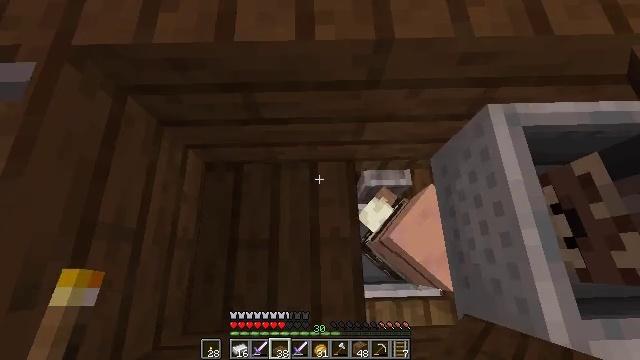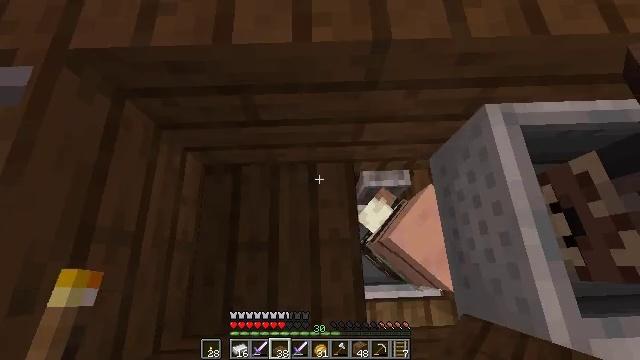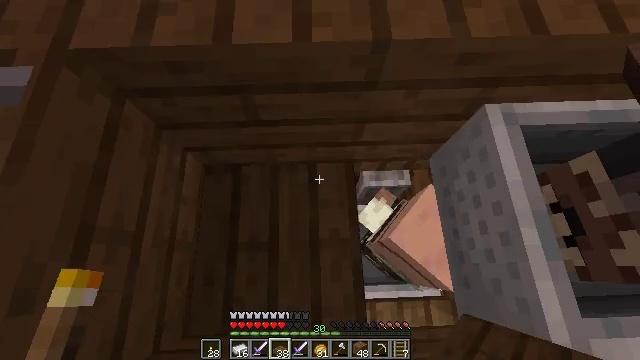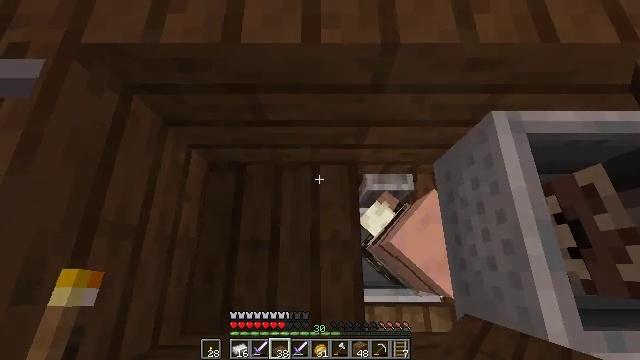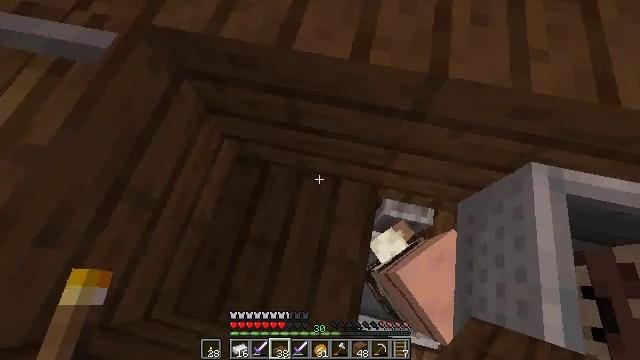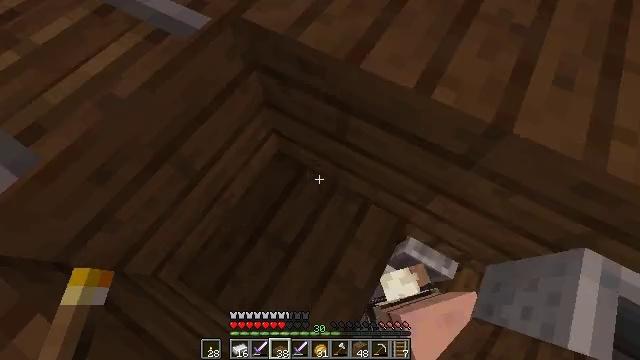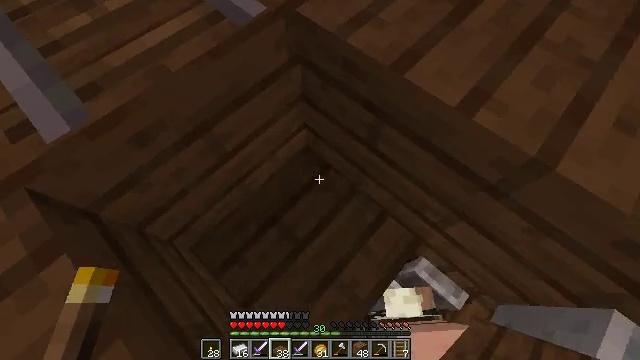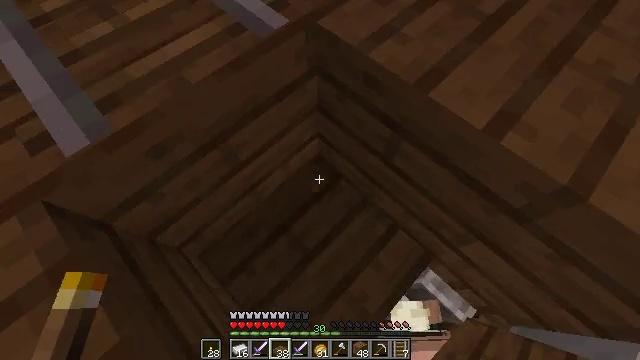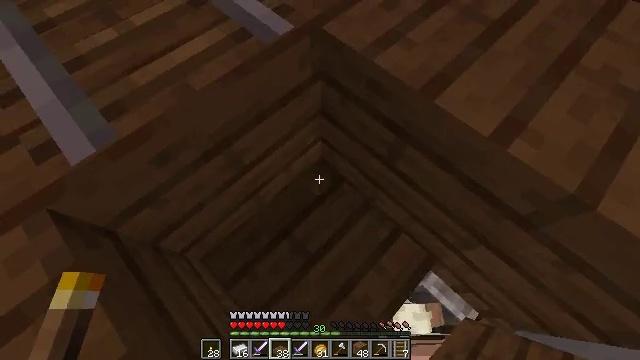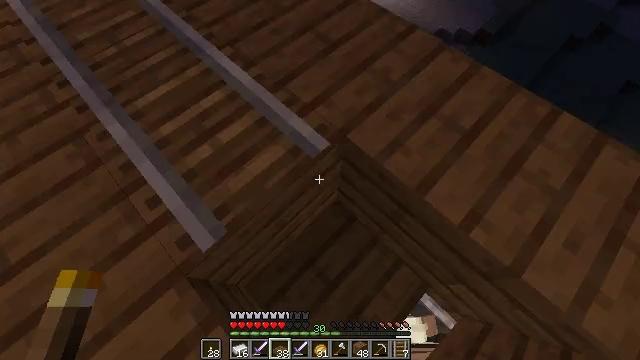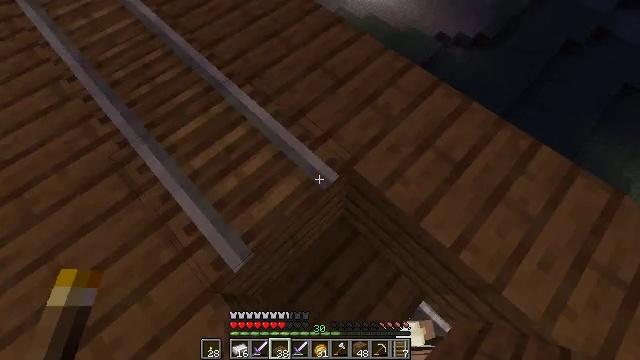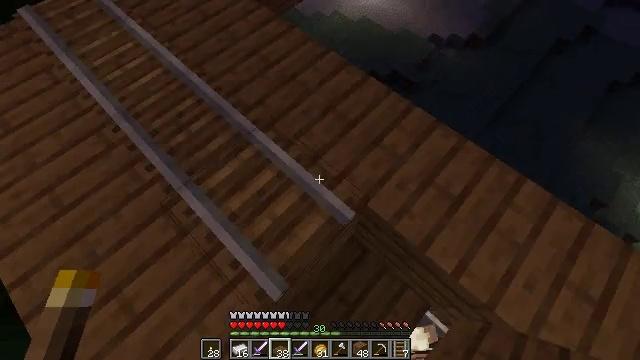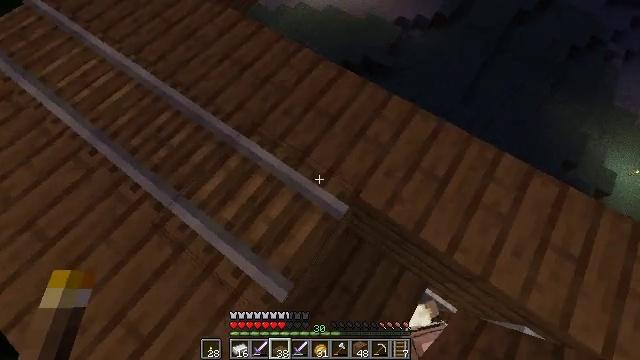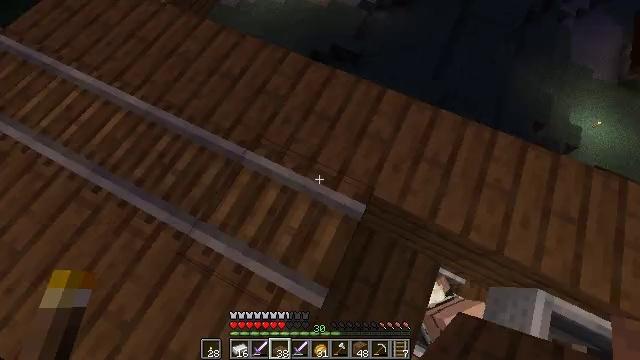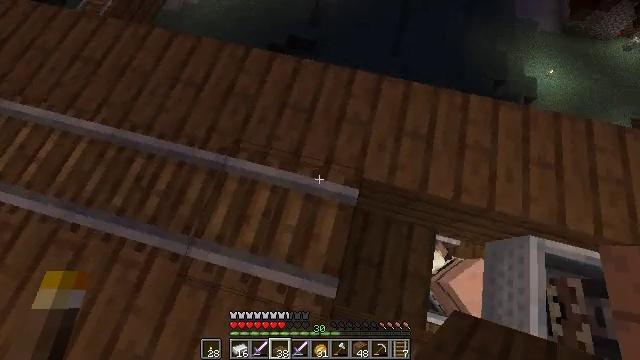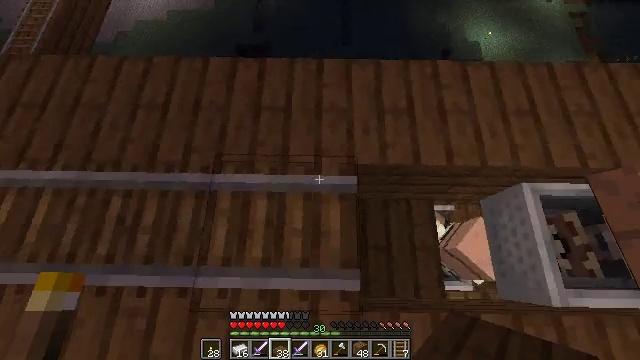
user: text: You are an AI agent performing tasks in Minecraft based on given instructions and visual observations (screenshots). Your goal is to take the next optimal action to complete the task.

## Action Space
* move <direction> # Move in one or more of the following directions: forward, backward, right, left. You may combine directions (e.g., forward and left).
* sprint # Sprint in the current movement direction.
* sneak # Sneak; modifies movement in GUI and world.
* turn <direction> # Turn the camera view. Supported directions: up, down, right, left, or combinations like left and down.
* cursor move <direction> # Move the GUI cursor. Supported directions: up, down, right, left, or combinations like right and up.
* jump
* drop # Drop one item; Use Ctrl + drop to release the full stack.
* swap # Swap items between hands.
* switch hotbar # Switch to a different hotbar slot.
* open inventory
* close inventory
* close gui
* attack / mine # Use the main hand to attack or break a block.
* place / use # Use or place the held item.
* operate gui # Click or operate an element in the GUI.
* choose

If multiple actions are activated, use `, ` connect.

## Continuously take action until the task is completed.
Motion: motion action
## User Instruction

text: Gather the spruce slab by holding left button.
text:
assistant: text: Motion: no_op
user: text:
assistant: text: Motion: no_op
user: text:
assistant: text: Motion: turn left
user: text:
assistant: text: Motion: turn left and up
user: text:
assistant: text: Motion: turn left and up
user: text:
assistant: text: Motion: turn left
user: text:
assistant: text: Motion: move forward and move left, turn left
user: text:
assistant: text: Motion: move forward and move left, jump
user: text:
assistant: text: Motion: move forward and move left, jump
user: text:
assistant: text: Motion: move forward and move left, jump
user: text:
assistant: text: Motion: move left, turn right, jump
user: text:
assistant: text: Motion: move left, turn right and down
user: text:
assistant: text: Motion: move left, turn right and down
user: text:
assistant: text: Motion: move left, turn right and down
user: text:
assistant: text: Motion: turn right
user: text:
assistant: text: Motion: turn right and down
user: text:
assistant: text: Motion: turn right
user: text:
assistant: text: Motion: turn right
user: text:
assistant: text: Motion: turn right
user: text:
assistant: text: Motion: turn right and up
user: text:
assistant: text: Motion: turn right and up
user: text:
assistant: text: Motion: turn right and up
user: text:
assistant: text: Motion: turn right and up
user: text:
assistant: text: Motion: turn right and up
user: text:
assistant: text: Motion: no_op
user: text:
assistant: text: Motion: no_op
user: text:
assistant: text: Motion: no_op
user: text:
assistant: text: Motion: no_op
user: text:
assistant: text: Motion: no_op
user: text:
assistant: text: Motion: no_op